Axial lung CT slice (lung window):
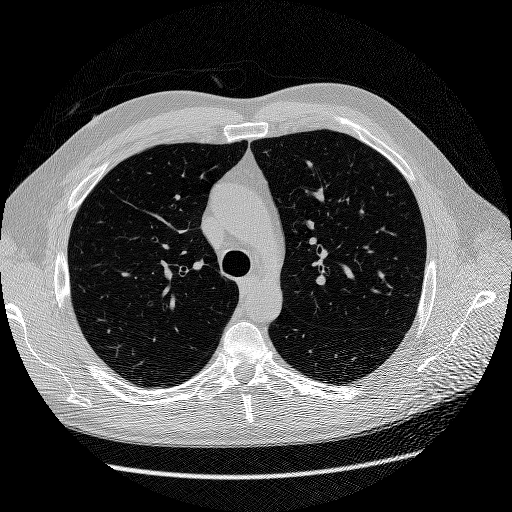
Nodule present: no